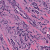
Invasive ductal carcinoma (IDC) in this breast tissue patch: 1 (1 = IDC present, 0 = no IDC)